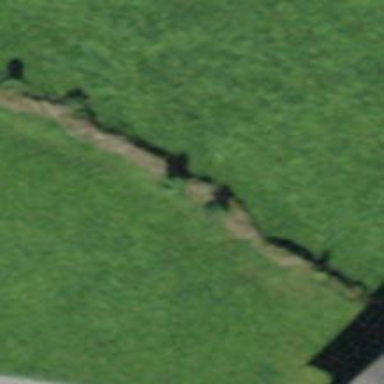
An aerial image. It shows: Dry stone wall barrier.